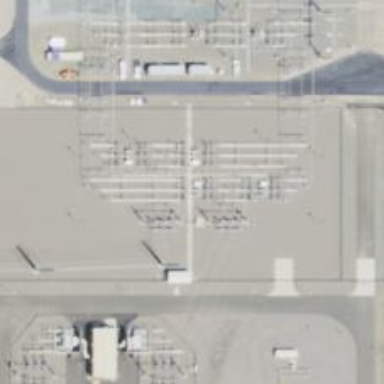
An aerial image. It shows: Switch used for power control.